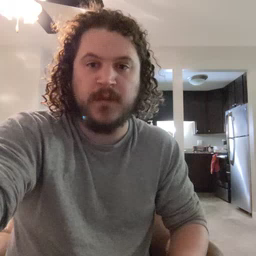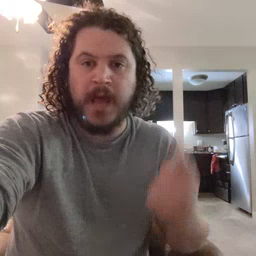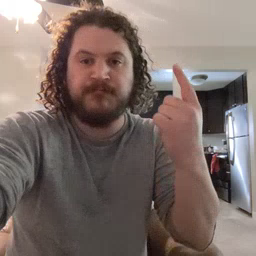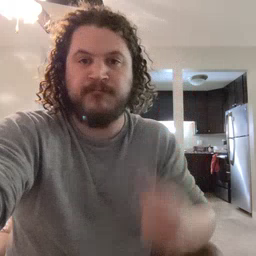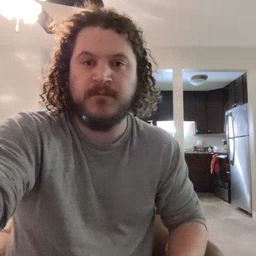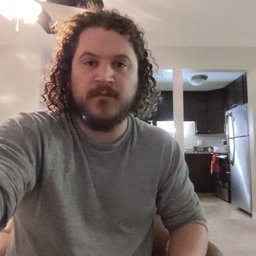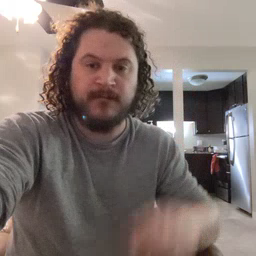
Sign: up